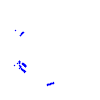
Particle: proton